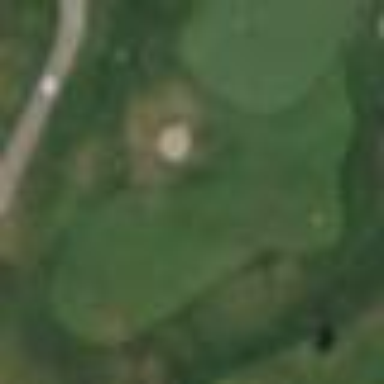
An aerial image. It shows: Well-maintained grassy area designated as golf fairway for the sport of golf. The grass is neatly mown.